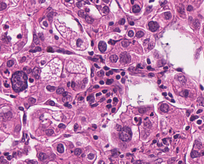
Tumor epithelial tissue: yes
Tumor-associated stroma tissue: no
Normal tissue: no